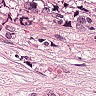
Metastatic tissue present: yes